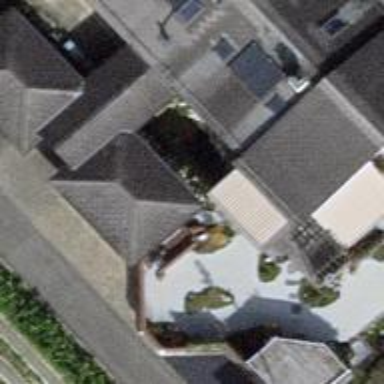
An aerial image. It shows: View of roof of building.